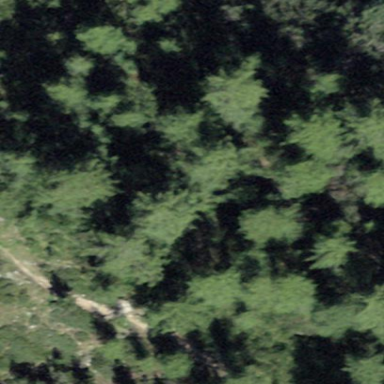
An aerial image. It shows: Forest area dominated by needle-leaved trees.